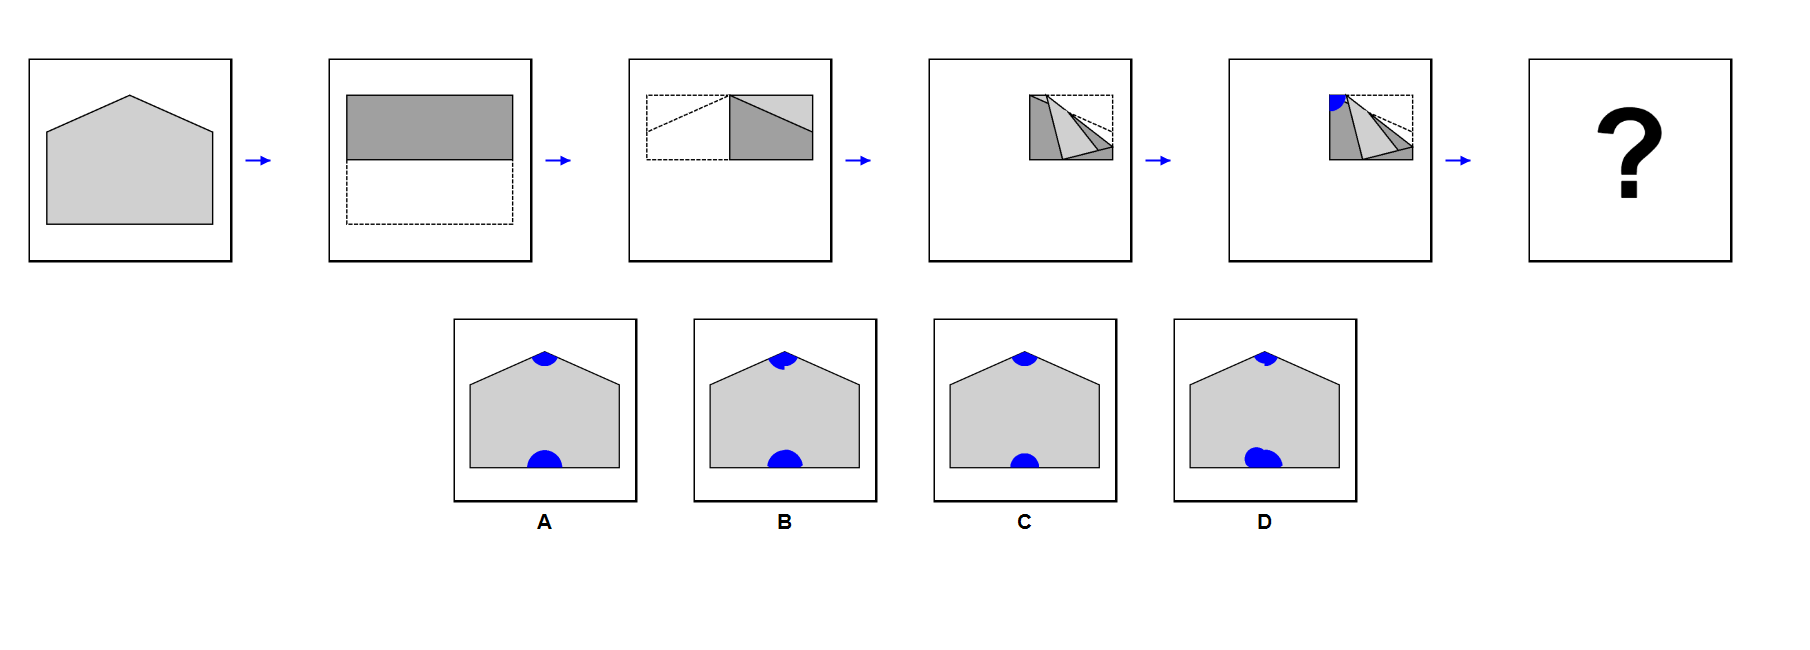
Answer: C